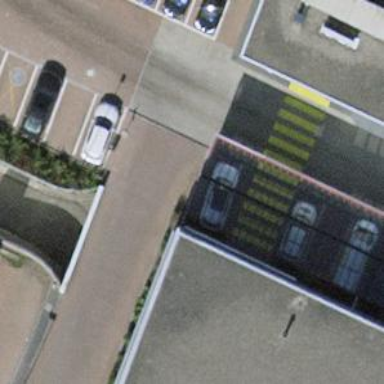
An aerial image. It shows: Parking aisle designated as service road.